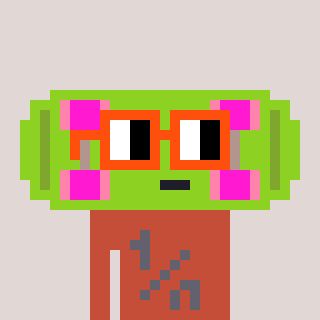
a pixel art character with square orange glasses, a skateboard-shaped head and a rust-colored body on a warm background